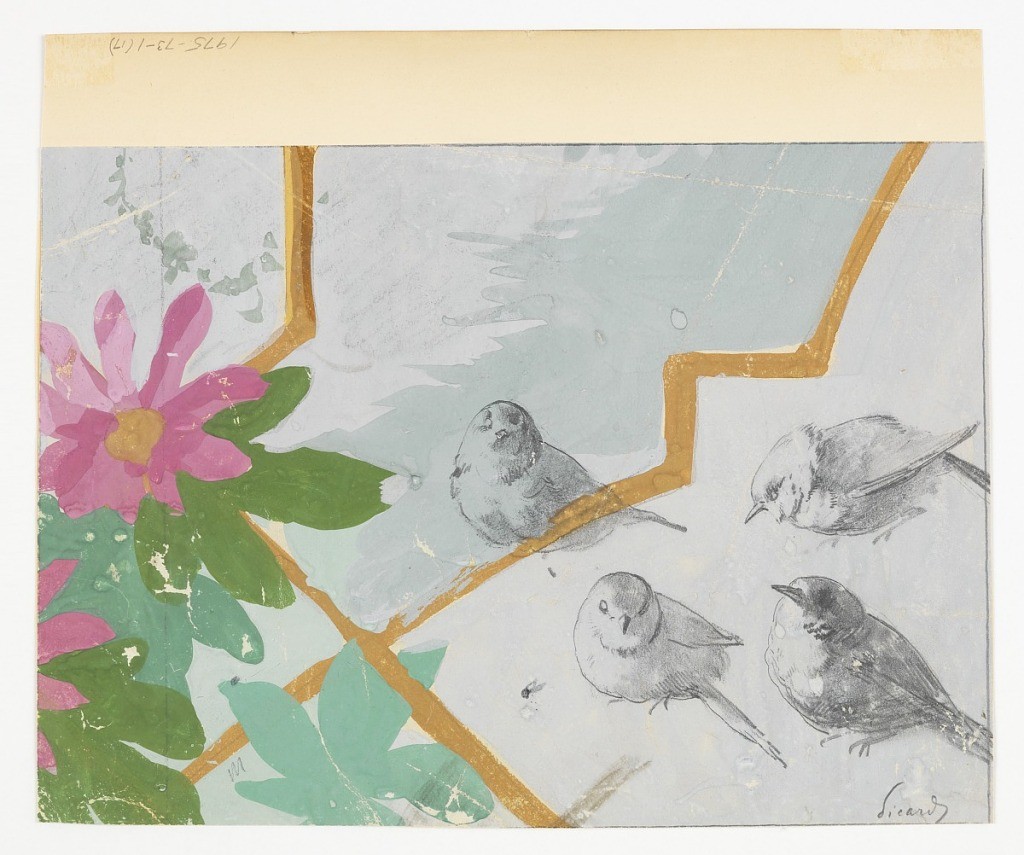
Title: Drawing
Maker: Louis Apollinaire Sicard, French, 1807–1881, Lyon
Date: late 19th century
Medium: Brush and gouache on cream paper, mounted on cream paper
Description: Partial depiction of pink blossoms and green leaves. On right, four birds in gray-black.